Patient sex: M
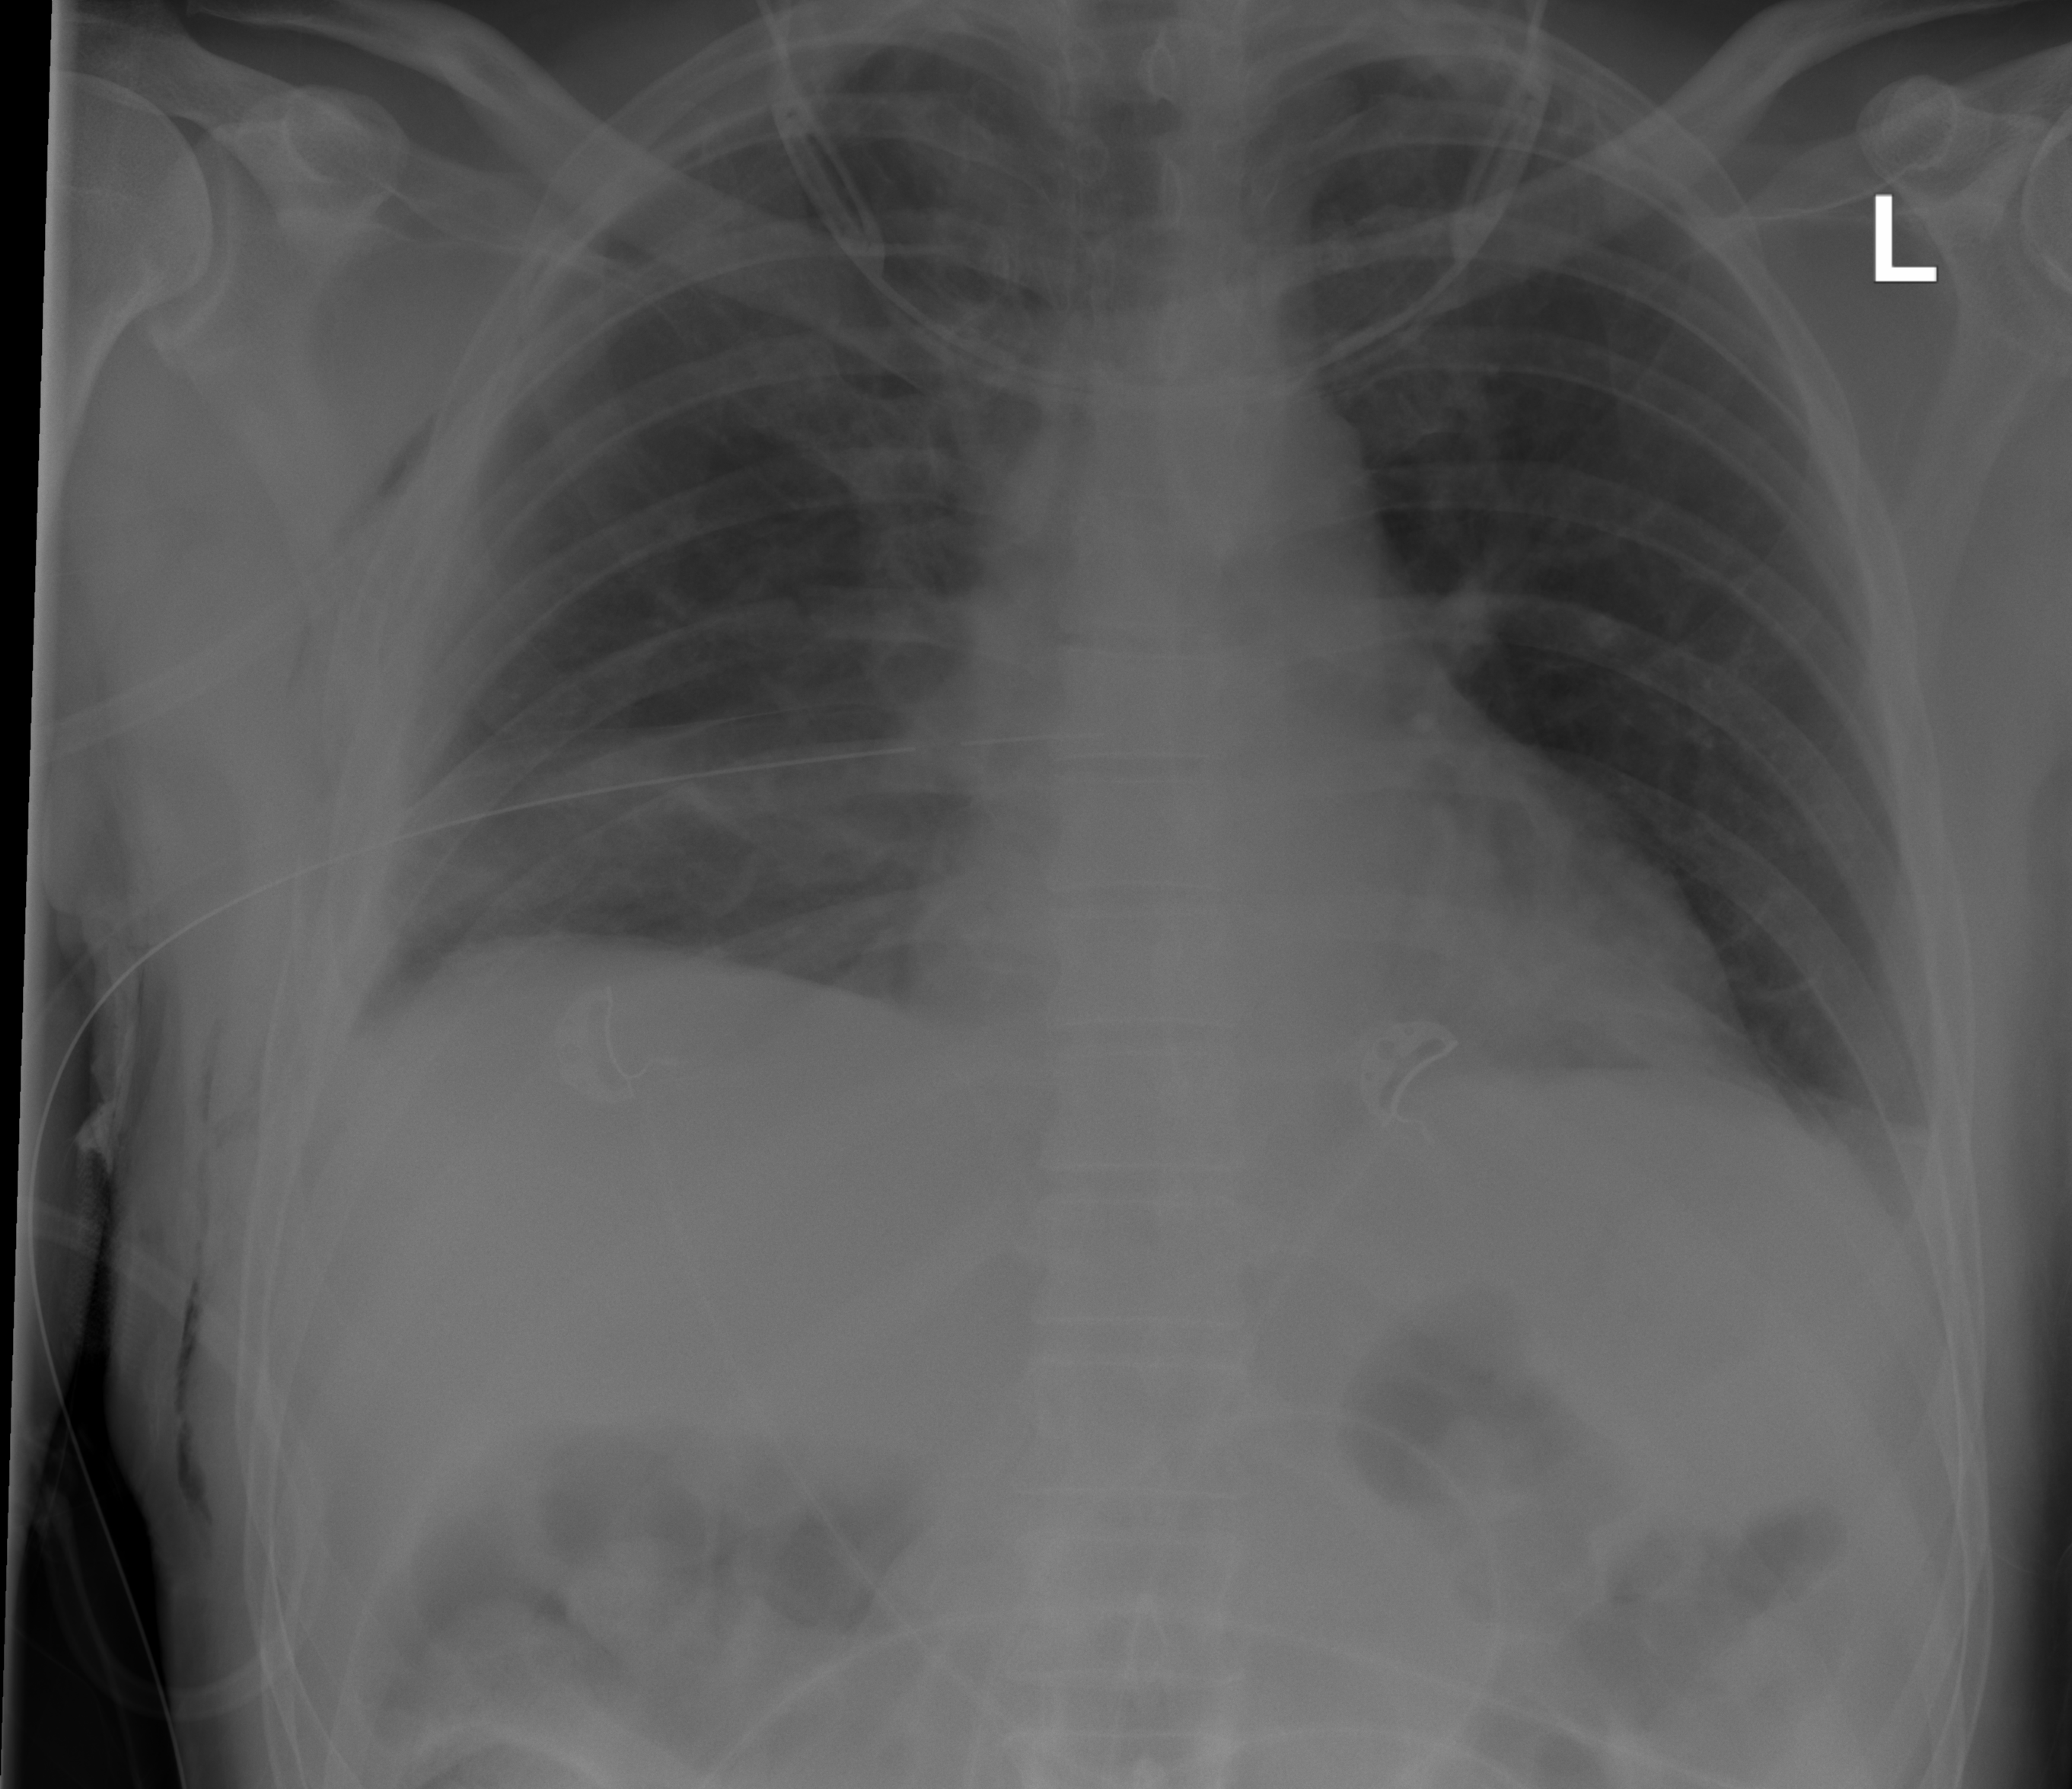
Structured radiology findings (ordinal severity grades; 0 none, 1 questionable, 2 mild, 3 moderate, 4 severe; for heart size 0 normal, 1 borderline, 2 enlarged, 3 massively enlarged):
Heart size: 0
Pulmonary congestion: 0
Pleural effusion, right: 2
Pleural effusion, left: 2
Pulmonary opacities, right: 0
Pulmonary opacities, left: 0
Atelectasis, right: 2
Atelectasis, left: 2